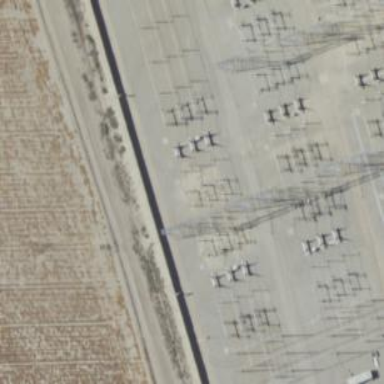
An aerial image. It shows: Switch for power supply.